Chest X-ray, PA view. Patient: 60 years old, sex M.
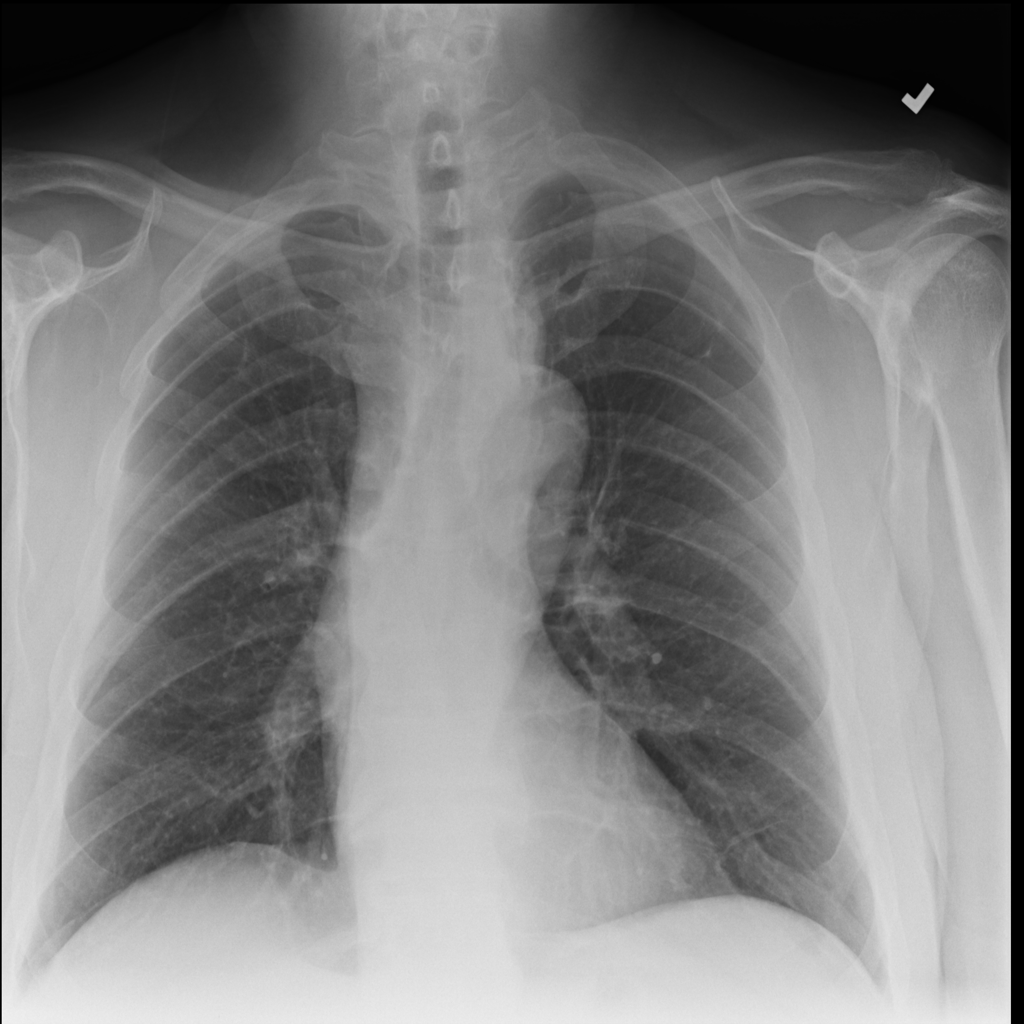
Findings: No Finding